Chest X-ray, PA view. Patient: 30 years old, sex M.
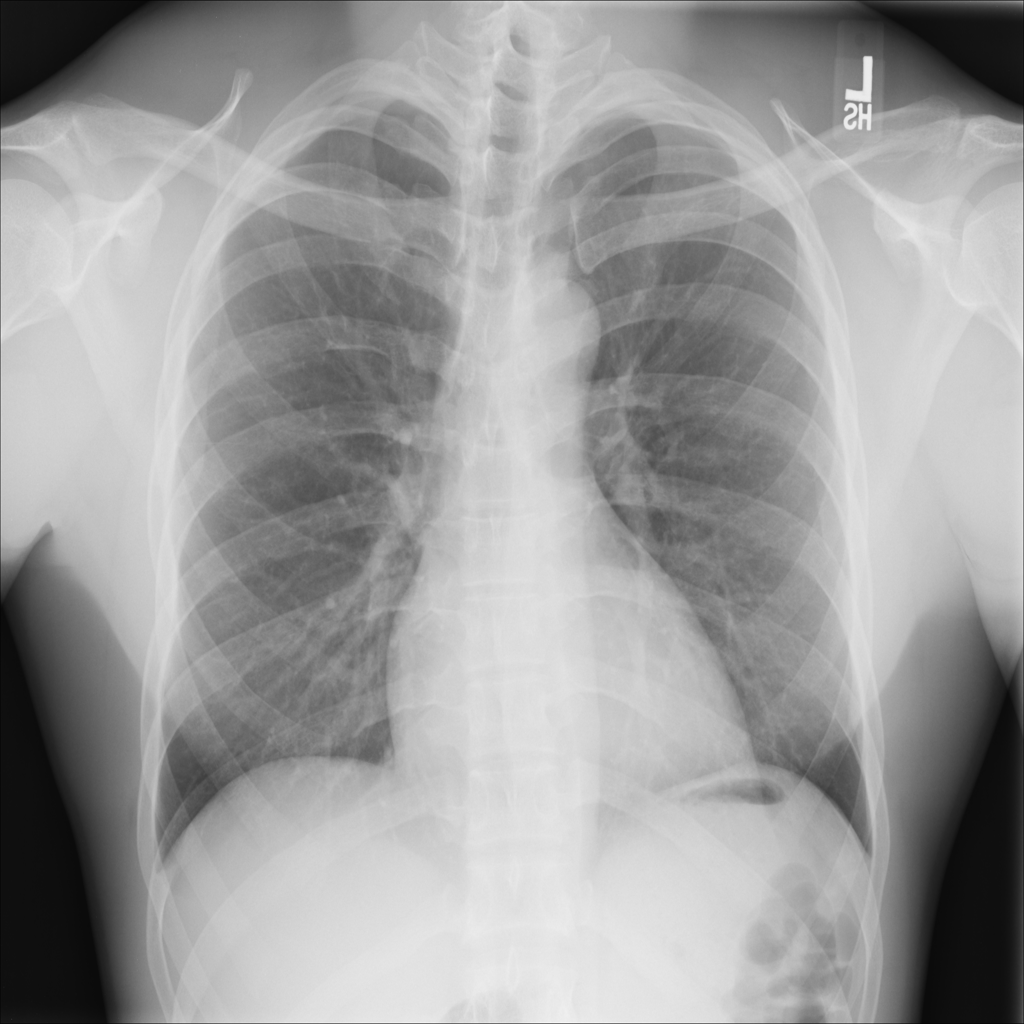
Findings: No Finding